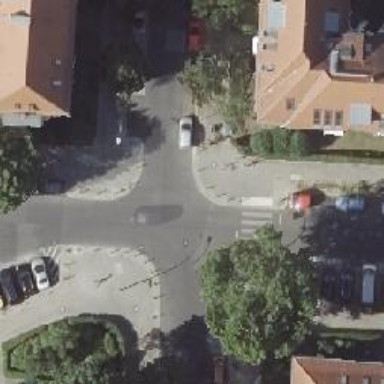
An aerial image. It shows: Marked zebra crossing on the road. The crossing is indicated by zebra markings.